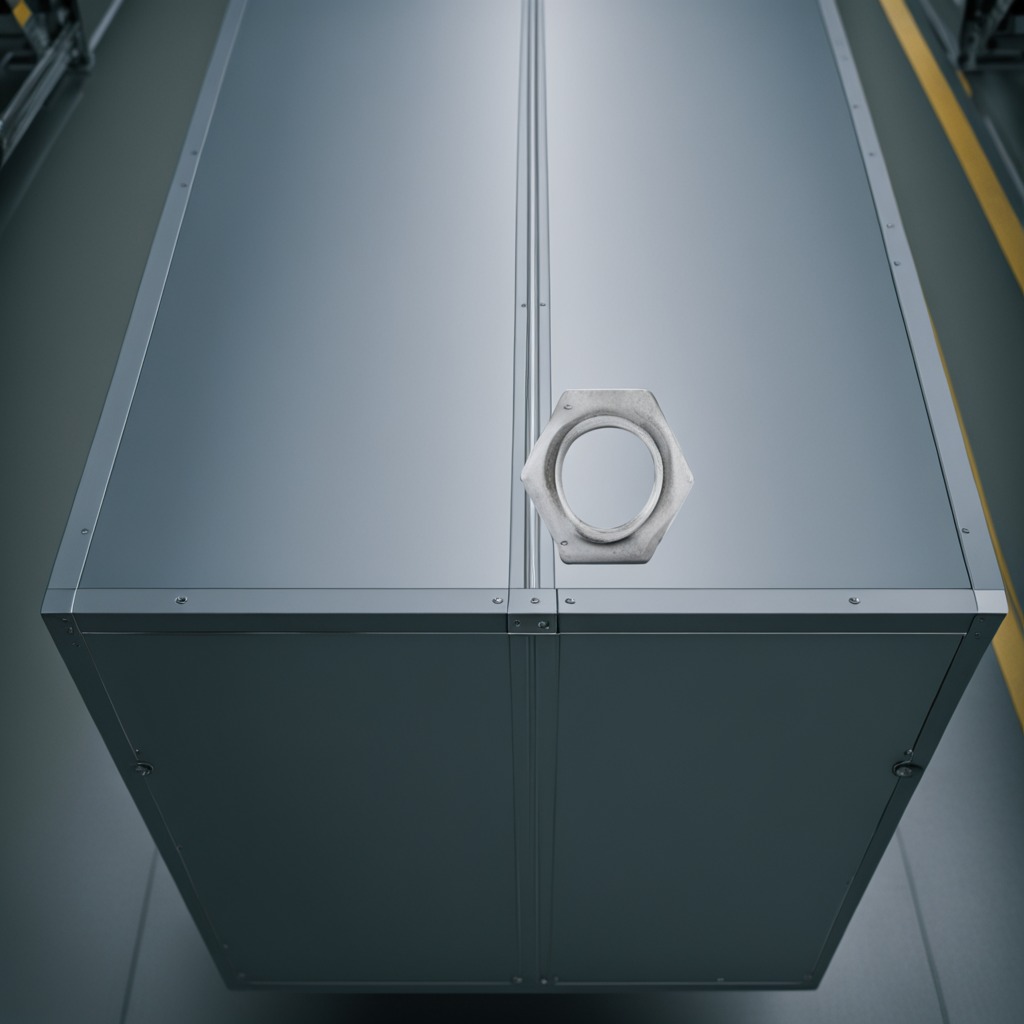
A metal nut lies on the toolbox surface in an airplane hangar workshop 8K.